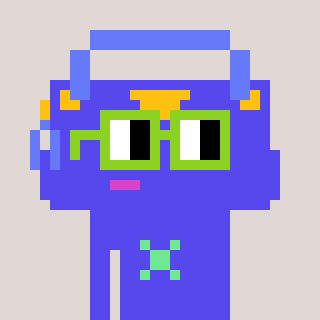
a pixel art character with square light green glasses, a bag-shaped head and a computerblue-colored body on a warm background